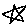
Label: star